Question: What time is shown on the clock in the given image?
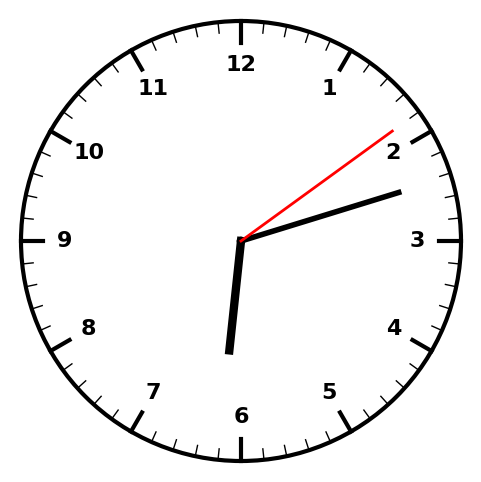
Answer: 06:12:09